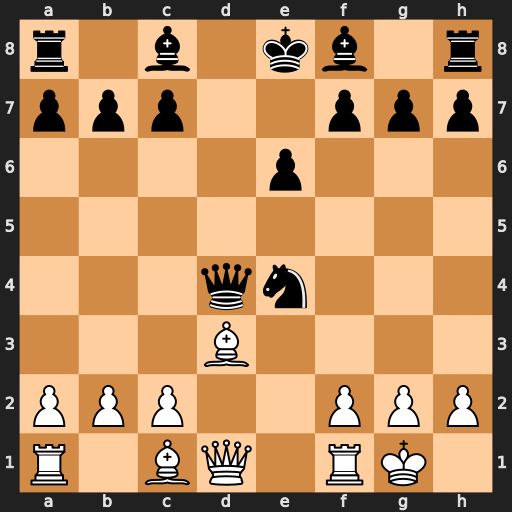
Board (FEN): r1b1kb1r/ppp2ppp/4p3/8/3qn3/3B4/PPP2PPP/R1BQ1RK1
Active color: w
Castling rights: kq
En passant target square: -
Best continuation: Bb5+ Qd7 Bxd7+